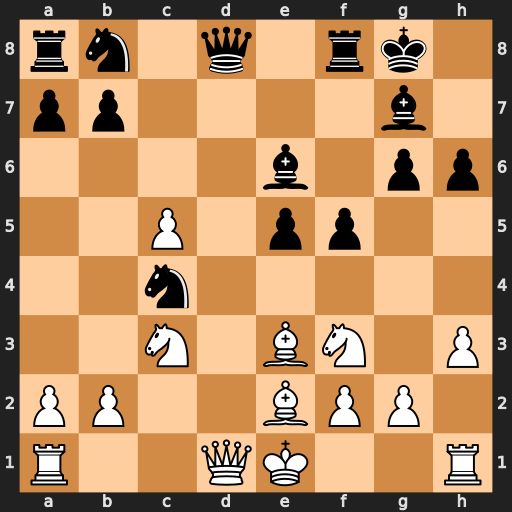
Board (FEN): rn1q1rk1/pp4b1/4b1pp/2P1pp2/2n5/2N1BN1P/PP2BPP1/R2QK2R
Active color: w
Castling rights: KQ
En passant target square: -
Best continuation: Qb3 Nxe3 Qxe6+ Kh7 fxe3